Question: What is PCR Accuracy Error?
I am developing application which extracts particular programs from TS, muxes them, makes stream CBR and transmits them.
To make stream CBR, I am inserting NULL packets in output TS.
But on analyser I get errors like PCR-Accuracy_error. What can cause this error.
I think my logic add NULLs to make CBR is perfect. You can see this in attached picture.

Please help me on this.
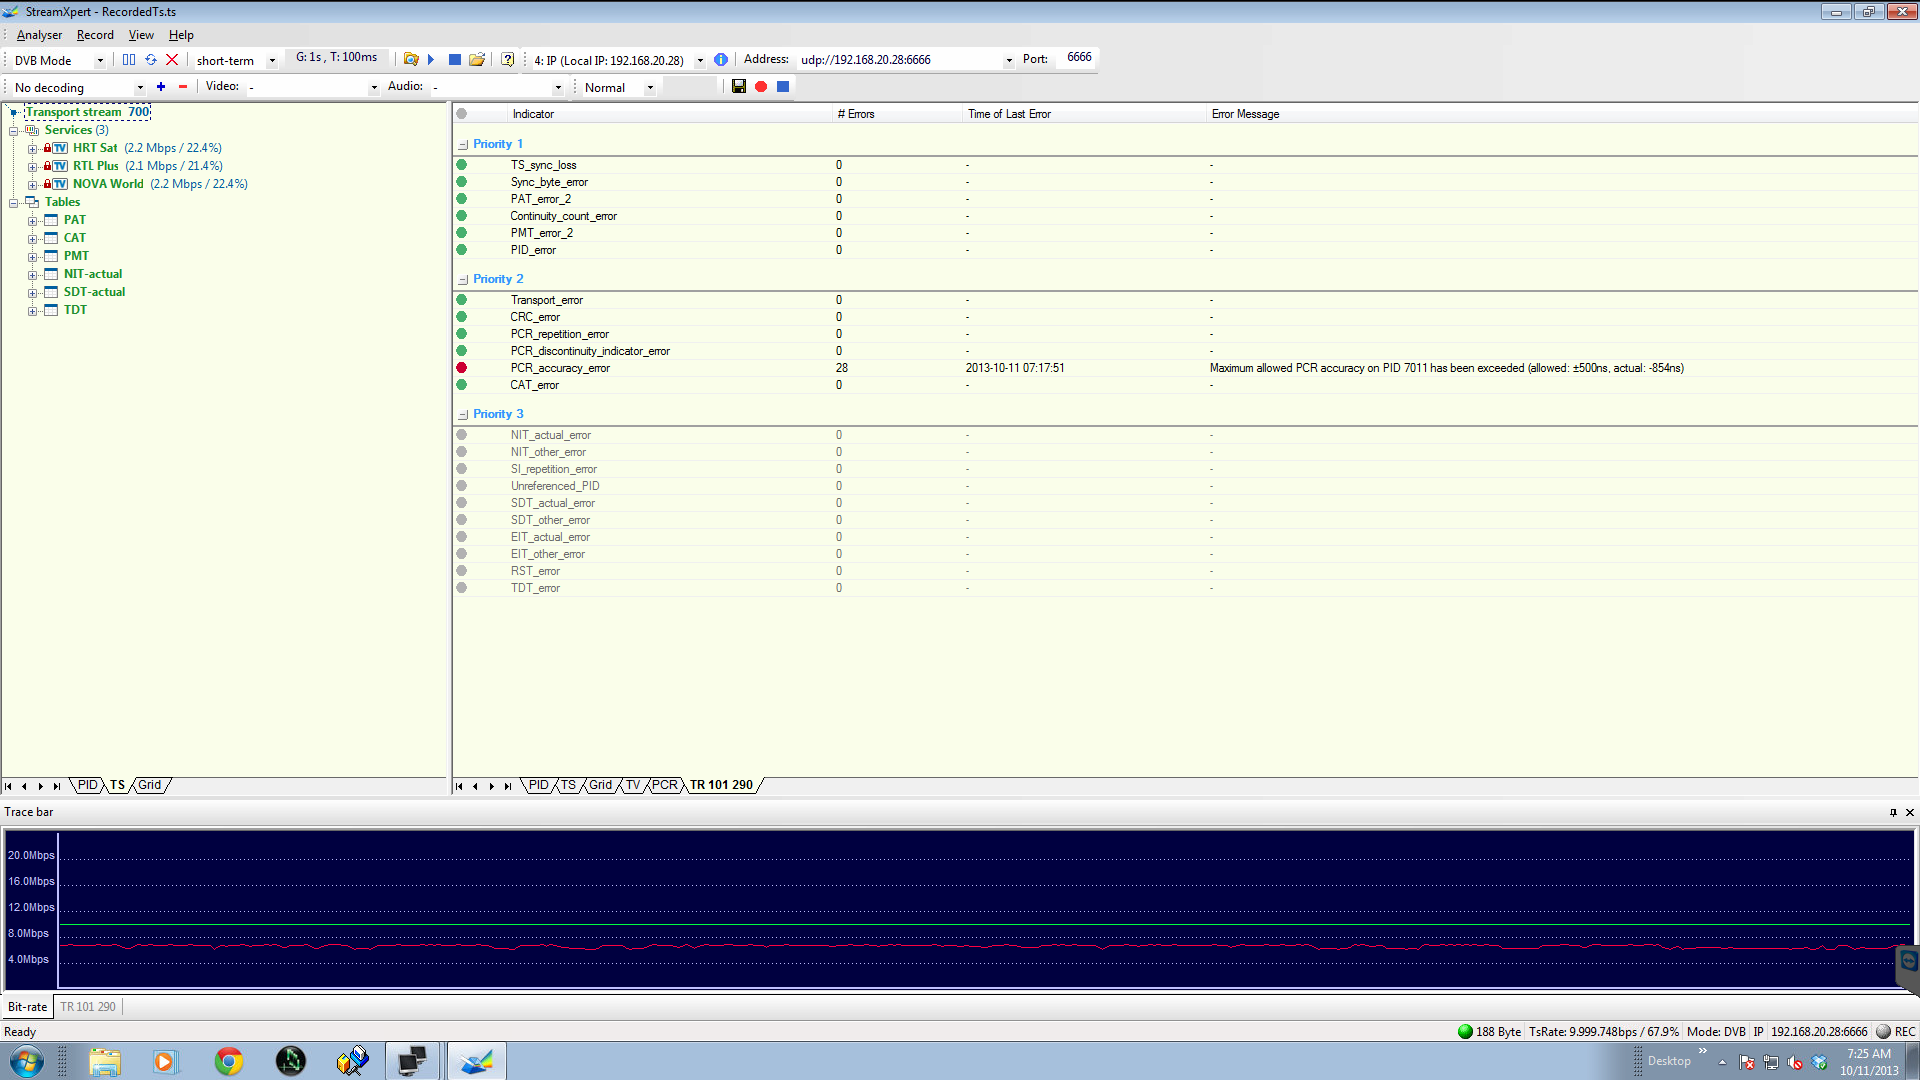
Answer: Are you using PID 0x1FFF for the null packets? Or are you creating video packets with empty payloads? I could see this problem occurring if you are creating video packets with no payload.